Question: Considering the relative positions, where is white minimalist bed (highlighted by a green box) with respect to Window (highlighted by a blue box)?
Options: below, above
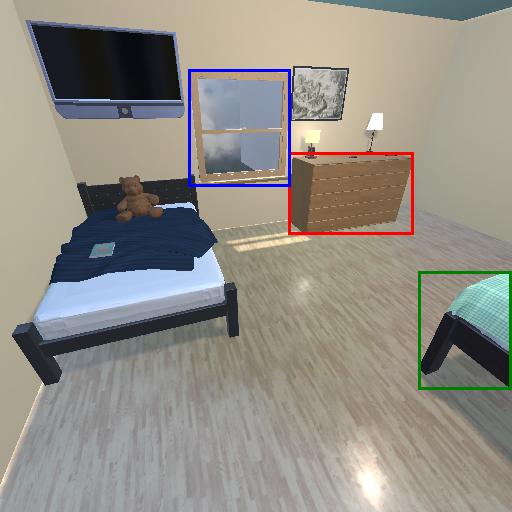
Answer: below